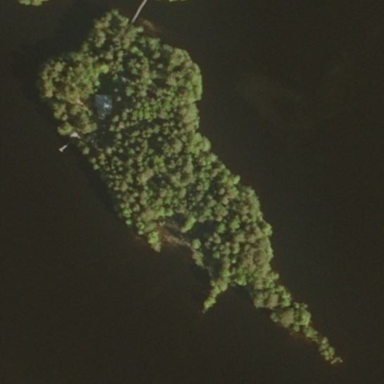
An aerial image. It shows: Island covered with woodland.